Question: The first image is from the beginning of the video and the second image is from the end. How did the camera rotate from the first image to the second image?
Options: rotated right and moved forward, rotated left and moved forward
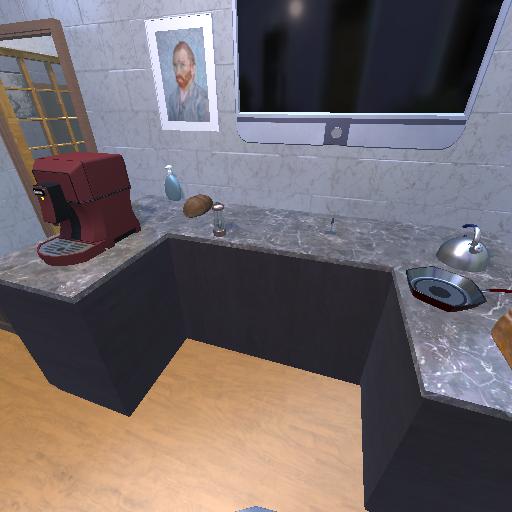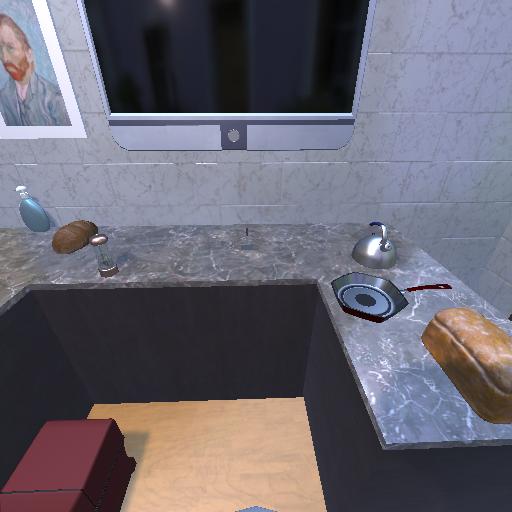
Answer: rotated right and moved forward